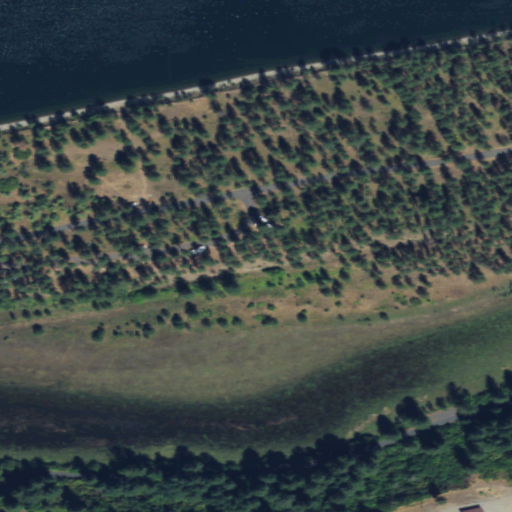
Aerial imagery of island in Washington named Marcus Island containing evergreen forest, open water, open development, herbaceous wetlands, grassland, and medium intensity development